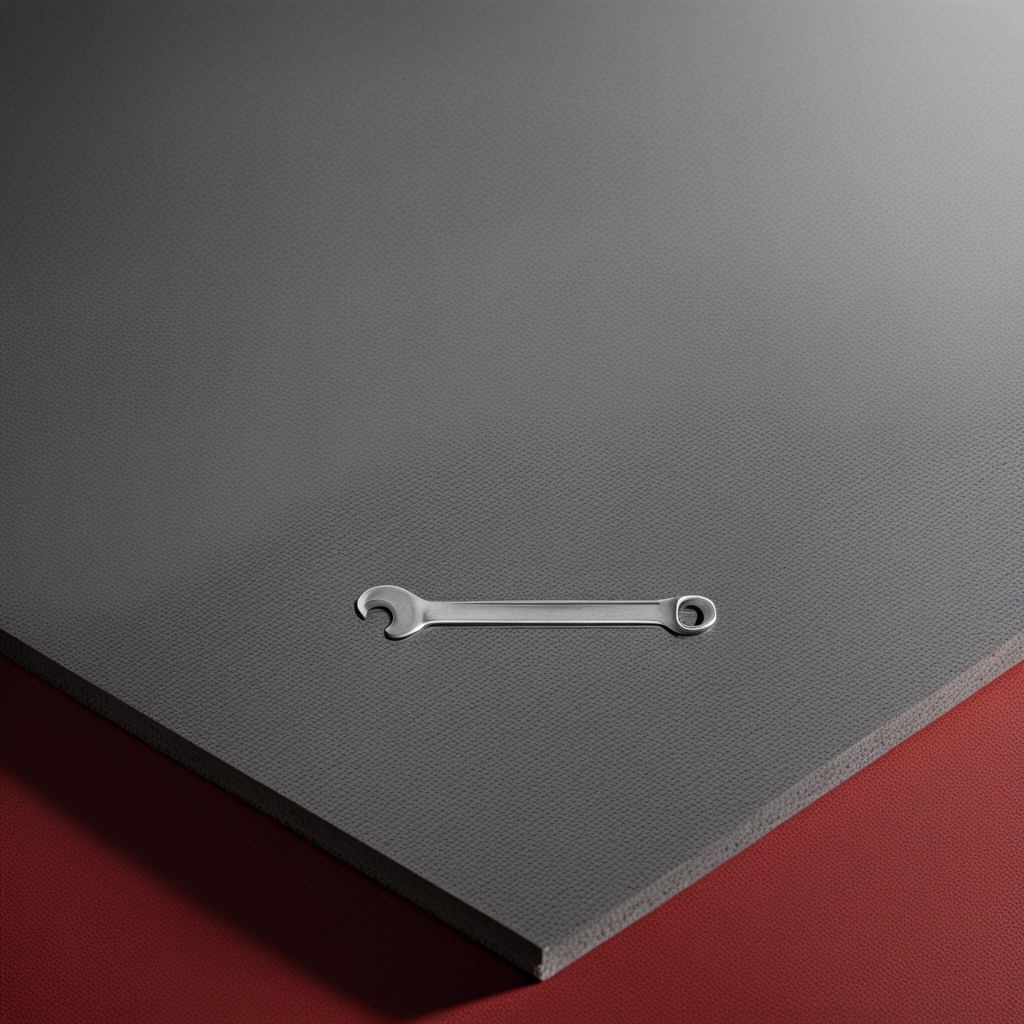
A wrench lying on the clean granite tabletop inside a workshop under bright overhead lighting crisp shadows high clarity worn but beneath the mat